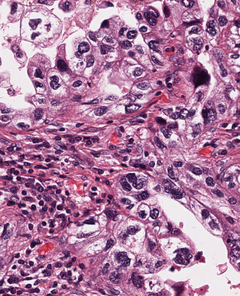
Tumor epithelial tissue: yes
Tumor-associated stroma tissue: yes
Normal tissue: no